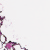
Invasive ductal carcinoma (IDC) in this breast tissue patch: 0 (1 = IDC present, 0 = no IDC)